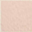
Piece: xx